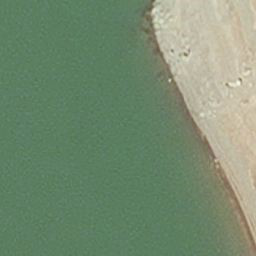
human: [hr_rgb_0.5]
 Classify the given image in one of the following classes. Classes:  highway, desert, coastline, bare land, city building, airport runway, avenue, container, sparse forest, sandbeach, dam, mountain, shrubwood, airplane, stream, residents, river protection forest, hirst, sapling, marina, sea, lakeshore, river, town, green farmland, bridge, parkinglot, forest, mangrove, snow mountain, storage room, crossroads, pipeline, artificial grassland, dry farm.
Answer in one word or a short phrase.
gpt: hirst